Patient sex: F
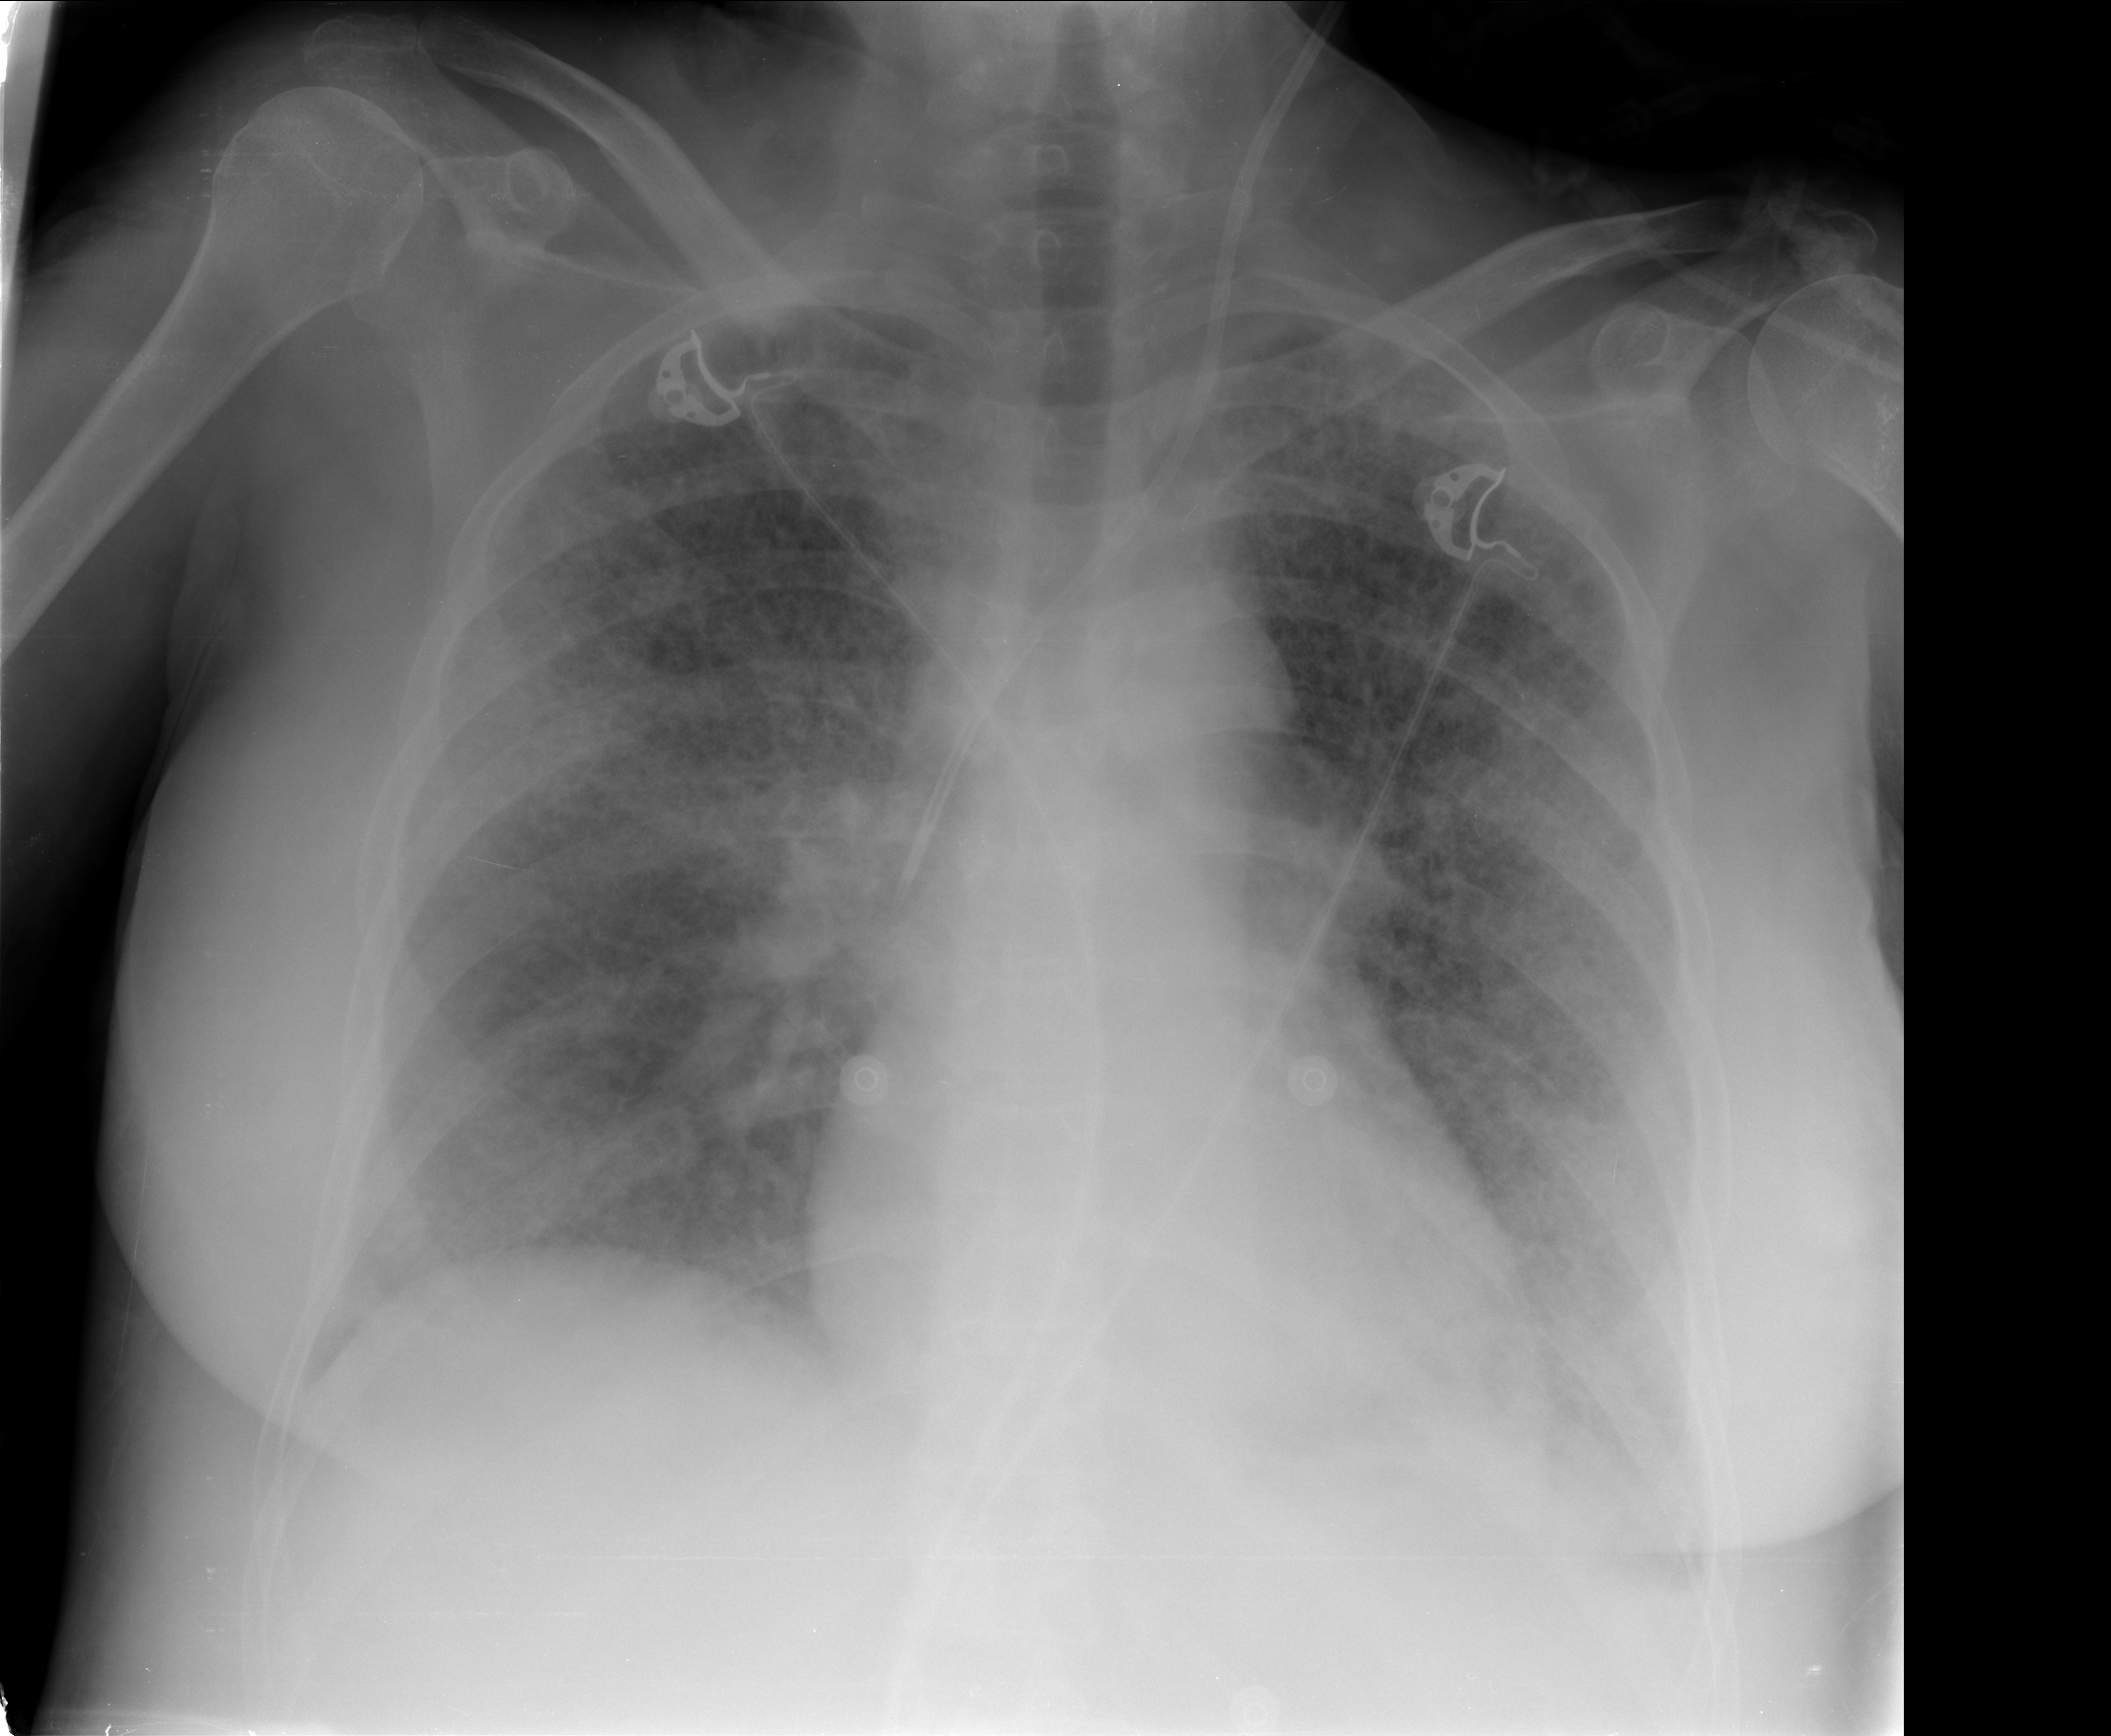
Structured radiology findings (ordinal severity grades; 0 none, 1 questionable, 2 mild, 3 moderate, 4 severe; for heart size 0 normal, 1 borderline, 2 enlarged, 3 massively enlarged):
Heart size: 0
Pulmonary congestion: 2
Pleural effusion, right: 0
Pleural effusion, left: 2
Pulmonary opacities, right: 3
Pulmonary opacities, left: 3
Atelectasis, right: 2
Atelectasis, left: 2